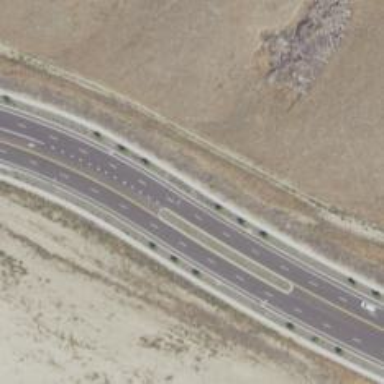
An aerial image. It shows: Primary highway.